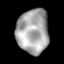
Tissue: lung
Cell type: Epithelial cells
Senescence score: 0.2142
Nuclear area (px): 1389
Mean DAPI intensity: 166.328